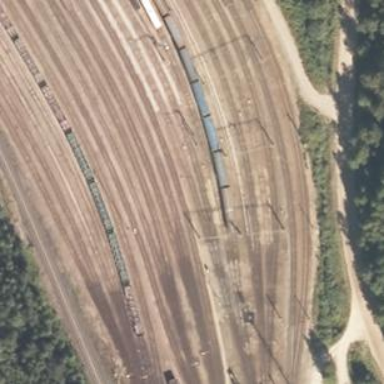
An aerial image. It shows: Railway signal.